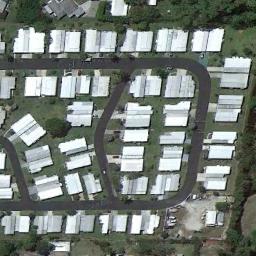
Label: mobile_home_park